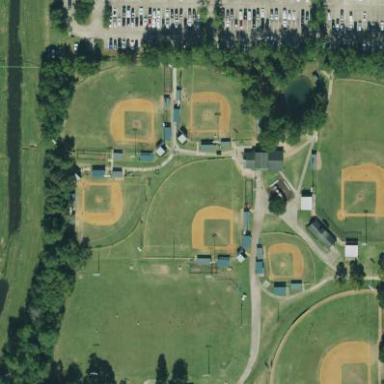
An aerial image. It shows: Baseball pitch for leisure land.